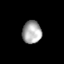
Tissue: skin
Cell type: Epithelial cells
Senescence score: 0.269
Nuclear area (px): 423
Mean DAPI intensity: 168.035